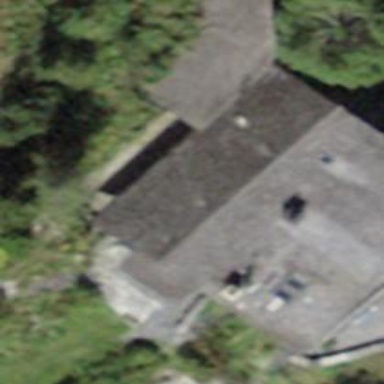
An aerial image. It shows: Building.